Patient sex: M
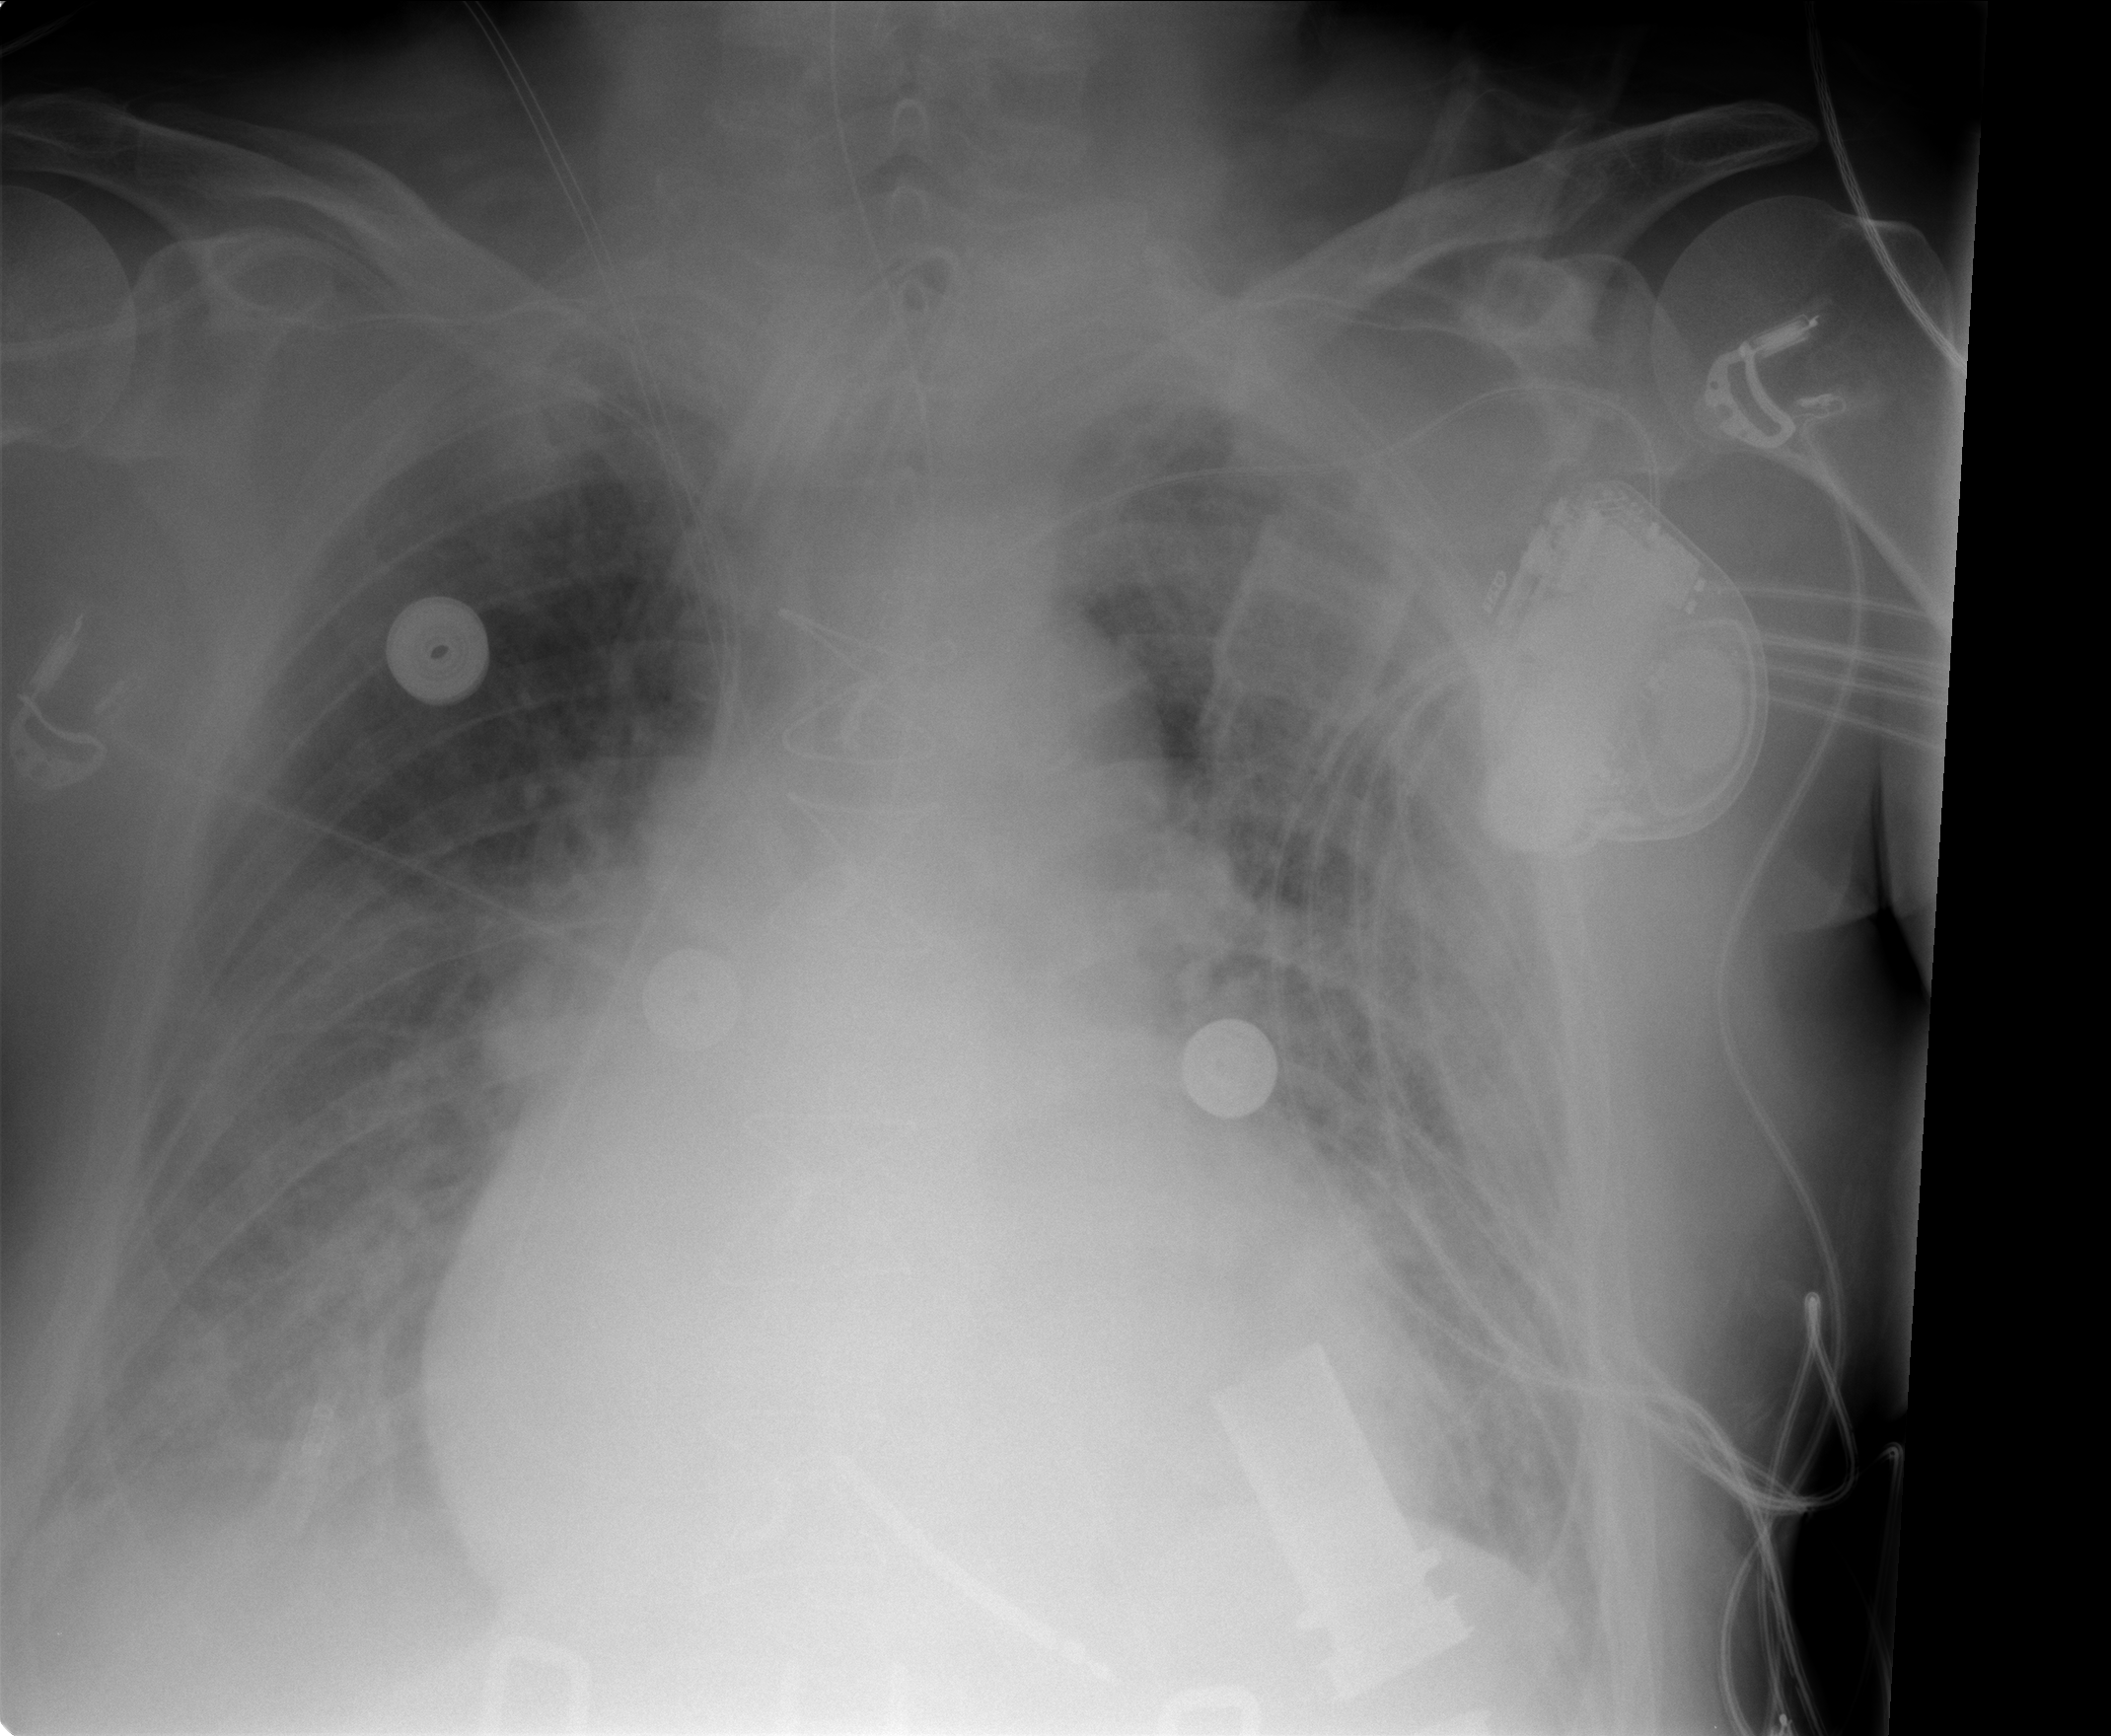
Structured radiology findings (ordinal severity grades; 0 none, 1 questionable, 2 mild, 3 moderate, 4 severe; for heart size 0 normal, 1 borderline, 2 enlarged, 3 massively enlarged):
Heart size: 3
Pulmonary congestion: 3
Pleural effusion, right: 2
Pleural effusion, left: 2
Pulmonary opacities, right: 3
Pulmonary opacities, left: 4
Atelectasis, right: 0
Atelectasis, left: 0